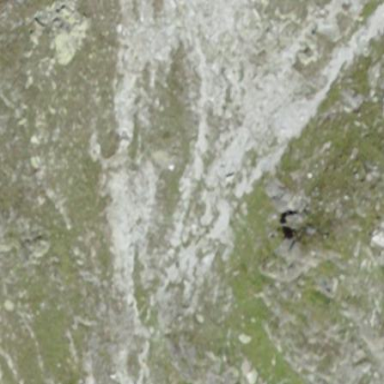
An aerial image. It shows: Natural scree.